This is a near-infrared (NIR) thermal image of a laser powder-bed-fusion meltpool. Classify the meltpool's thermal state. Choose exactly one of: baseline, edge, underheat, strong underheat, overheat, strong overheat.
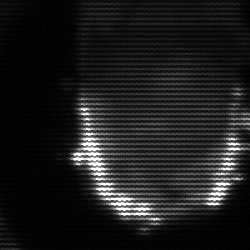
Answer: baseline